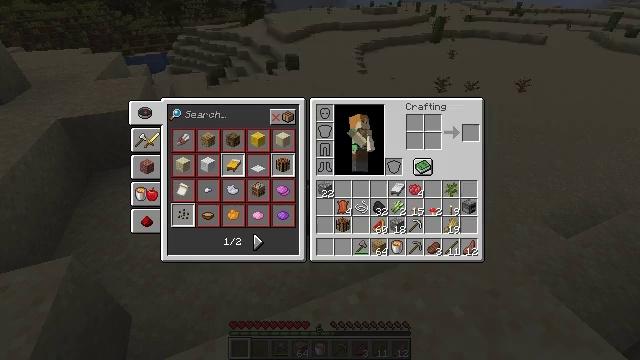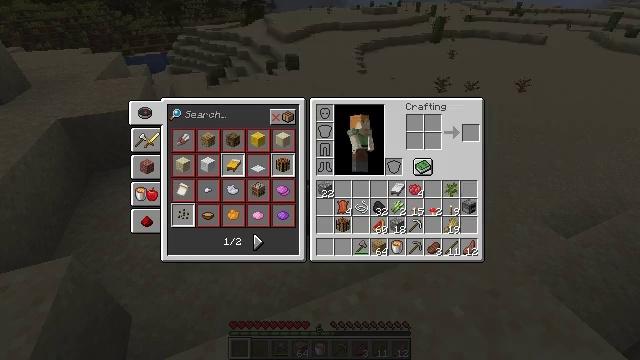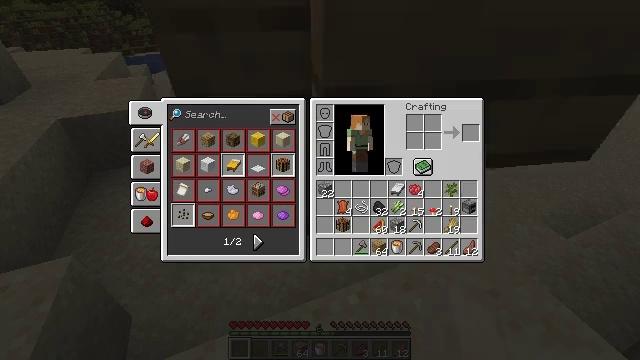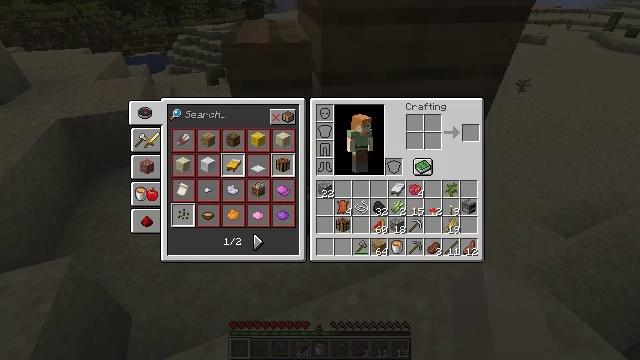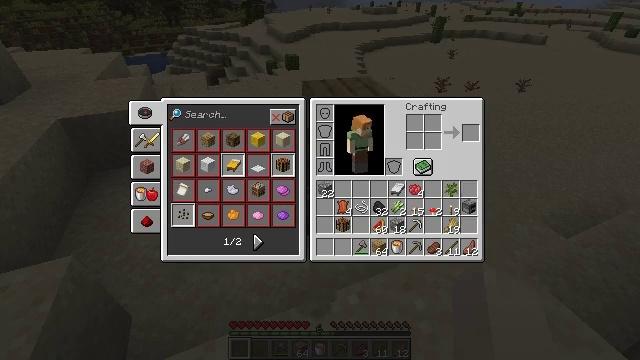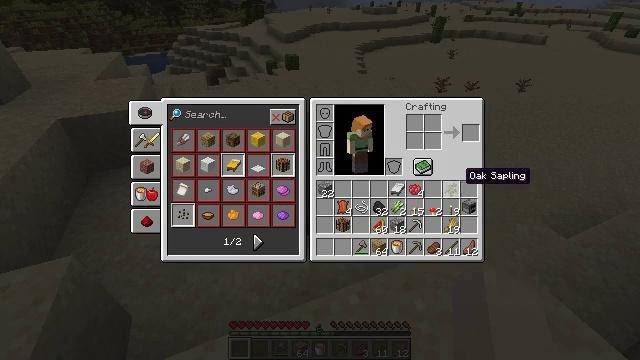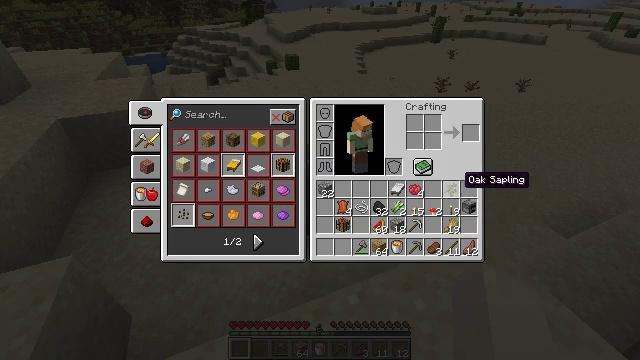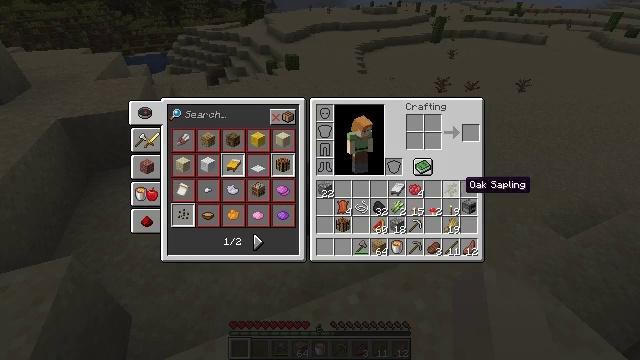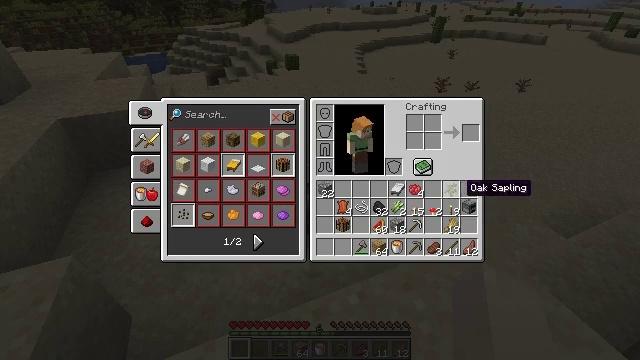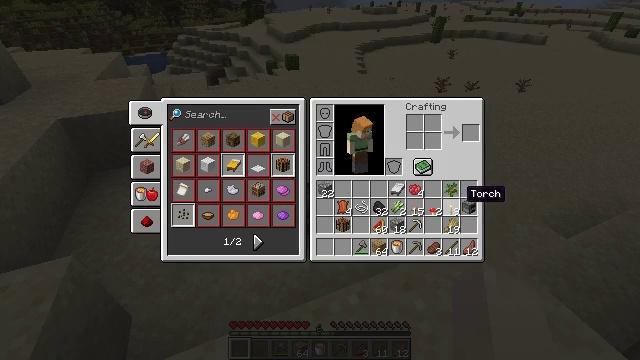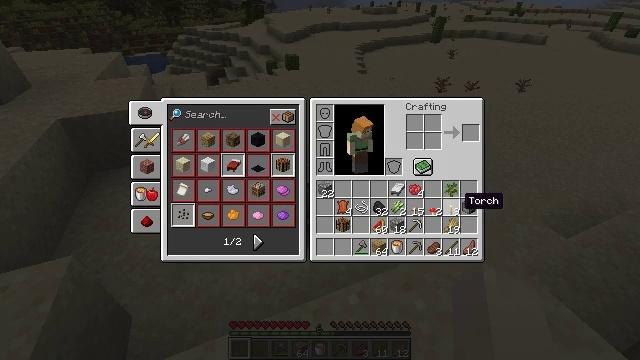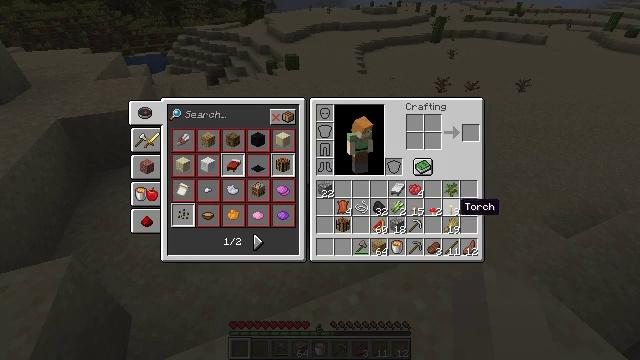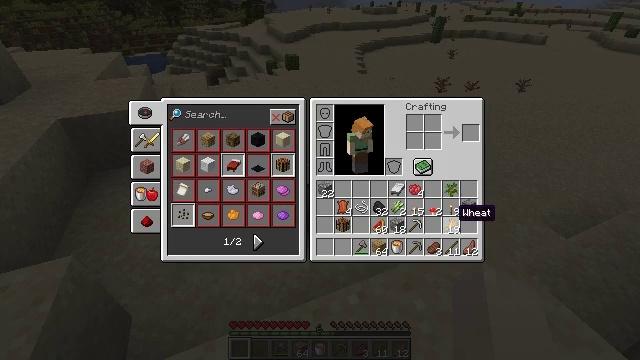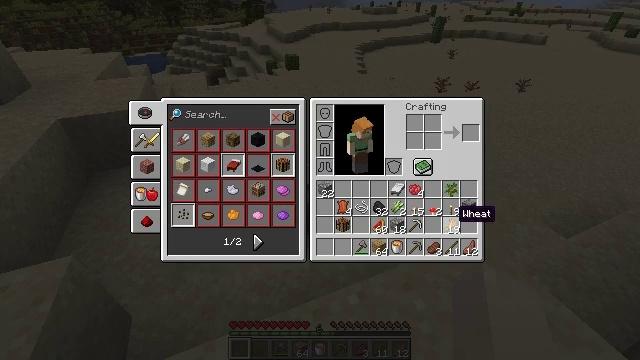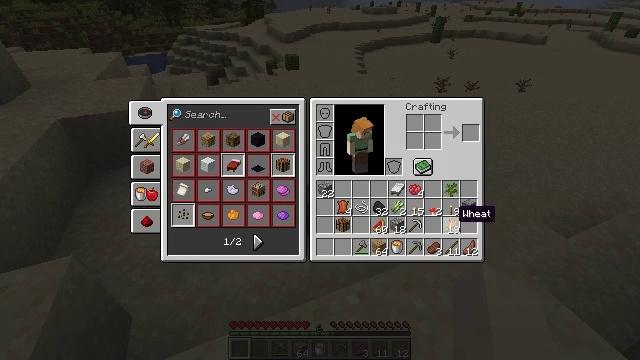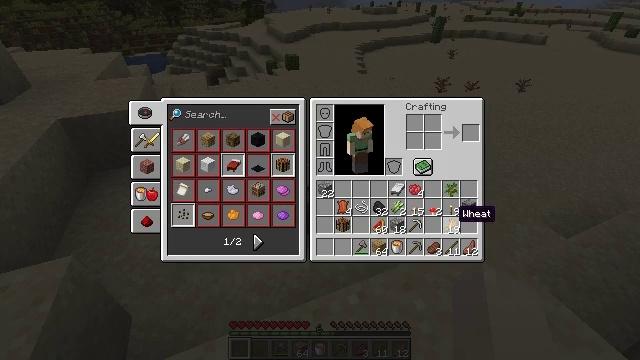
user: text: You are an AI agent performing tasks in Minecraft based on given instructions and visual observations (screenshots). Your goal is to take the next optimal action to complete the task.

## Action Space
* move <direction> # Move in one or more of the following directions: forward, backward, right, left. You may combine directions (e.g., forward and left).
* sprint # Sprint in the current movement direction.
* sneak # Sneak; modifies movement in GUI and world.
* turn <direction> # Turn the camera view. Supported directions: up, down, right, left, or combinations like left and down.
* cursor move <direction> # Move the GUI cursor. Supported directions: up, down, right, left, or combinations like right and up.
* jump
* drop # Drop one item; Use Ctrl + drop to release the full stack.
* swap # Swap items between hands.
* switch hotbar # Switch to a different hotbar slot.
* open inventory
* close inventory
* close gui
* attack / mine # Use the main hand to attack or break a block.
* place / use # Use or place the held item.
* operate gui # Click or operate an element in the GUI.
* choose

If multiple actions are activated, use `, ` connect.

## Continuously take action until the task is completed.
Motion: motion action
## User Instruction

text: Attack the melon to collect it.
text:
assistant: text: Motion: cursor move left and down, open gui
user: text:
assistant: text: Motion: cursor move left and down
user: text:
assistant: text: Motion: cursor move left and down
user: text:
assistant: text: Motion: cursor move left and down
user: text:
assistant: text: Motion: no_op
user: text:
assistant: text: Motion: no_op
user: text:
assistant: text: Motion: no_op
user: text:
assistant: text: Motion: no_op
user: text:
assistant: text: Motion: no_op
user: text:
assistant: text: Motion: cursor move down
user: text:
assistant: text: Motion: no_op
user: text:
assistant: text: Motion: no_op
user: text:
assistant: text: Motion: no_op
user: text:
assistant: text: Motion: no_op
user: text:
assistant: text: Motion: no_op
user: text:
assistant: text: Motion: no_op
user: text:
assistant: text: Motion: no_op
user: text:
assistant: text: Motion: no_op
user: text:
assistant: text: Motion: no_op
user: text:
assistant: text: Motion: no_op
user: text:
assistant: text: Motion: no_op
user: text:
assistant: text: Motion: no_op
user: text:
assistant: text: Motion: no_op
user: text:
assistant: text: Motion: no_op
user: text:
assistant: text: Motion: no_op
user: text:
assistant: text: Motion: no_op
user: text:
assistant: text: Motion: no_op
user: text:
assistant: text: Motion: no_op
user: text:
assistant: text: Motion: no_op
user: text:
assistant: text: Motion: no_op